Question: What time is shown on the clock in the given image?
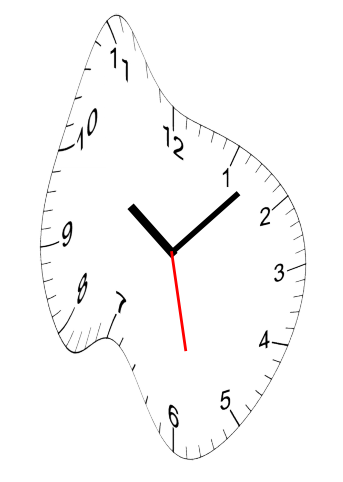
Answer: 10:07:28